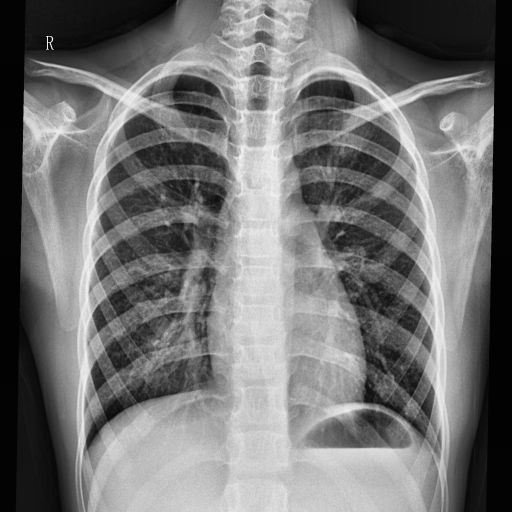
Finding: NORMAL